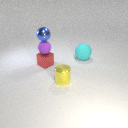
small purple rubber sphere below small blue metal sphere